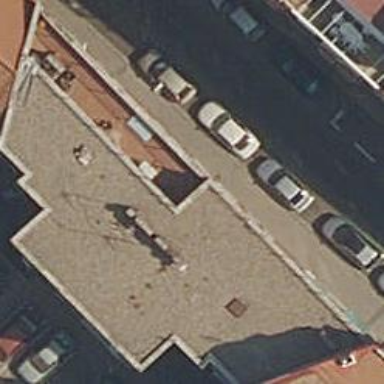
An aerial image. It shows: View of apartment building.